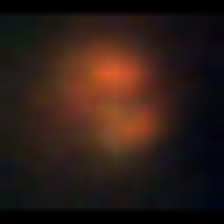
Taxon: NanoPlankton
Group: Other